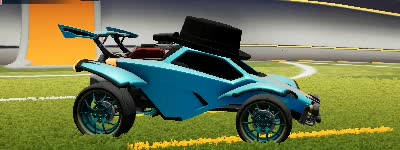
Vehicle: octane